Field crop: maize
Growth stage: 2
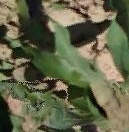
Species: maize